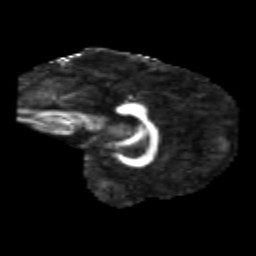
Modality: FA
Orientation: sagittal
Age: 30
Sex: female
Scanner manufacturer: siemens
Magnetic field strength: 3 T
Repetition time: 1.8 s
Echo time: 0.07 s